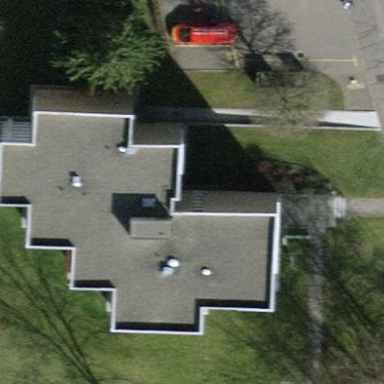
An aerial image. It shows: Image showing building with apartments.